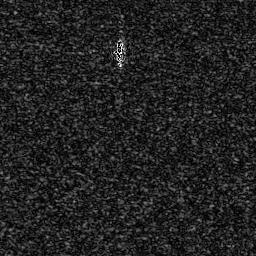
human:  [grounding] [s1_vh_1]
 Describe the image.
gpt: In the satellite image, there is  <ref>1 small ship </ref> <box>[[43, 14, 48, 26, 0]]</box> located at top.